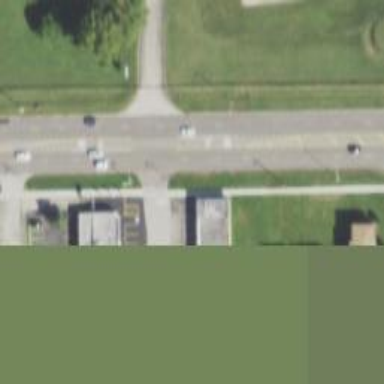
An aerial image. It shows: Secondary road.